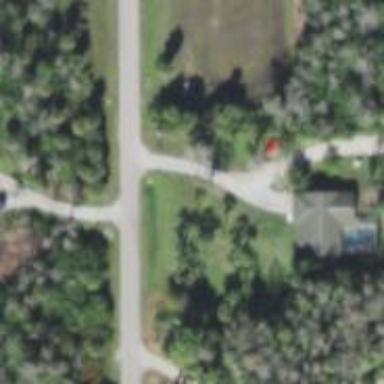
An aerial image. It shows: Driveway.